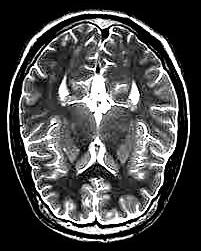
Label: notumor